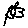
Label: flower